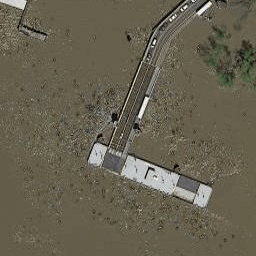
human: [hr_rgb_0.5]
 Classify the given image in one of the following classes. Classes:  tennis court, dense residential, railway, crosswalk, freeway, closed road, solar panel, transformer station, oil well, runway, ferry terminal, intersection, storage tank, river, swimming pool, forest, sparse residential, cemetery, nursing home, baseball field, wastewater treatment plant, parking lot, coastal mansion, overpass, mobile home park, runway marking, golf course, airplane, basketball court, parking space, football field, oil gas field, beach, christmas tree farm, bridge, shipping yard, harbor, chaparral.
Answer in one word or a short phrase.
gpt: ferry terminal